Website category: movie
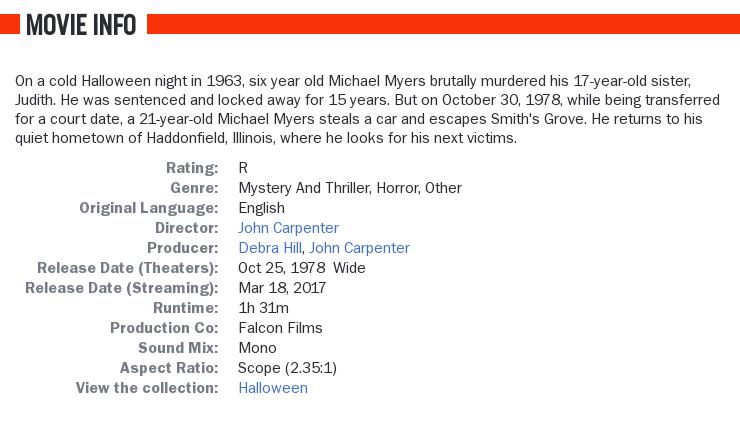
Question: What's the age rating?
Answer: R

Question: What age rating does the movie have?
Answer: R

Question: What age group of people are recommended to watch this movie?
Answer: R

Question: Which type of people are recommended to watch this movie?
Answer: R

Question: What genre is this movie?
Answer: mystery and thriller, horror, other

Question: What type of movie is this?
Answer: mystery and thriller, horror, other

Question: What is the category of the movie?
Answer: mystery and thriller, horror, other

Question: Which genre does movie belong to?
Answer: mystery and thriller, horror, other

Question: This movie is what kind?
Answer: mystery and thriller, horror, other

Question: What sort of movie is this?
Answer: mystery and thriller, horror, other

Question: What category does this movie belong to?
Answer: mystery and thriller, horror, other

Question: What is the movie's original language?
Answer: English

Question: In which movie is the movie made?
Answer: English

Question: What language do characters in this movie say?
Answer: English

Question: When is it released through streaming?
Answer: Mar 18, 2017

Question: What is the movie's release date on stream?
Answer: Mar 18, 2017

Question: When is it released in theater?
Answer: Oct 25, 1978 wide

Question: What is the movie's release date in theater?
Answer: Oct 25, 1978 wide

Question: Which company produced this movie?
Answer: Falcon Films

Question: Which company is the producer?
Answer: Falcon Films

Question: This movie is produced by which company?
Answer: Falcon Films

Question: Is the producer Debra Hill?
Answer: yes

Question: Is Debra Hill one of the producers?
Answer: yes

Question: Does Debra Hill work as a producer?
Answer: yes

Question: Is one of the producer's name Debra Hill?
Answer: yes

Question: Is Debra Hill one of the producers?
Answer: yes

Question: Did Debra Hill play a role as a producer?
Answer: yes

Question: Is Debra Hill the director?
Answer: no

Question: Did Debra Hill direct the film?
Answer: no

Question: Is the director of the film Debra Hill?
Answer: no

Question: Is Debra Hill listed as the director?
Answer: no

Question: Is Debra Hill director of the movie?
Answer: no

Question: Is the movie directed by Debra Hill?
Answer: no

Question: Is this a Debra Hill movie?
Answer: no

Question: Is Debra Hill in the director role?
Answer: no

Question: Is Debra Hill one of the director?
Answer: no

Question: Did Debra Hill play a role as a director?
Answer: no